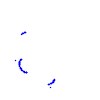
Particle: proton